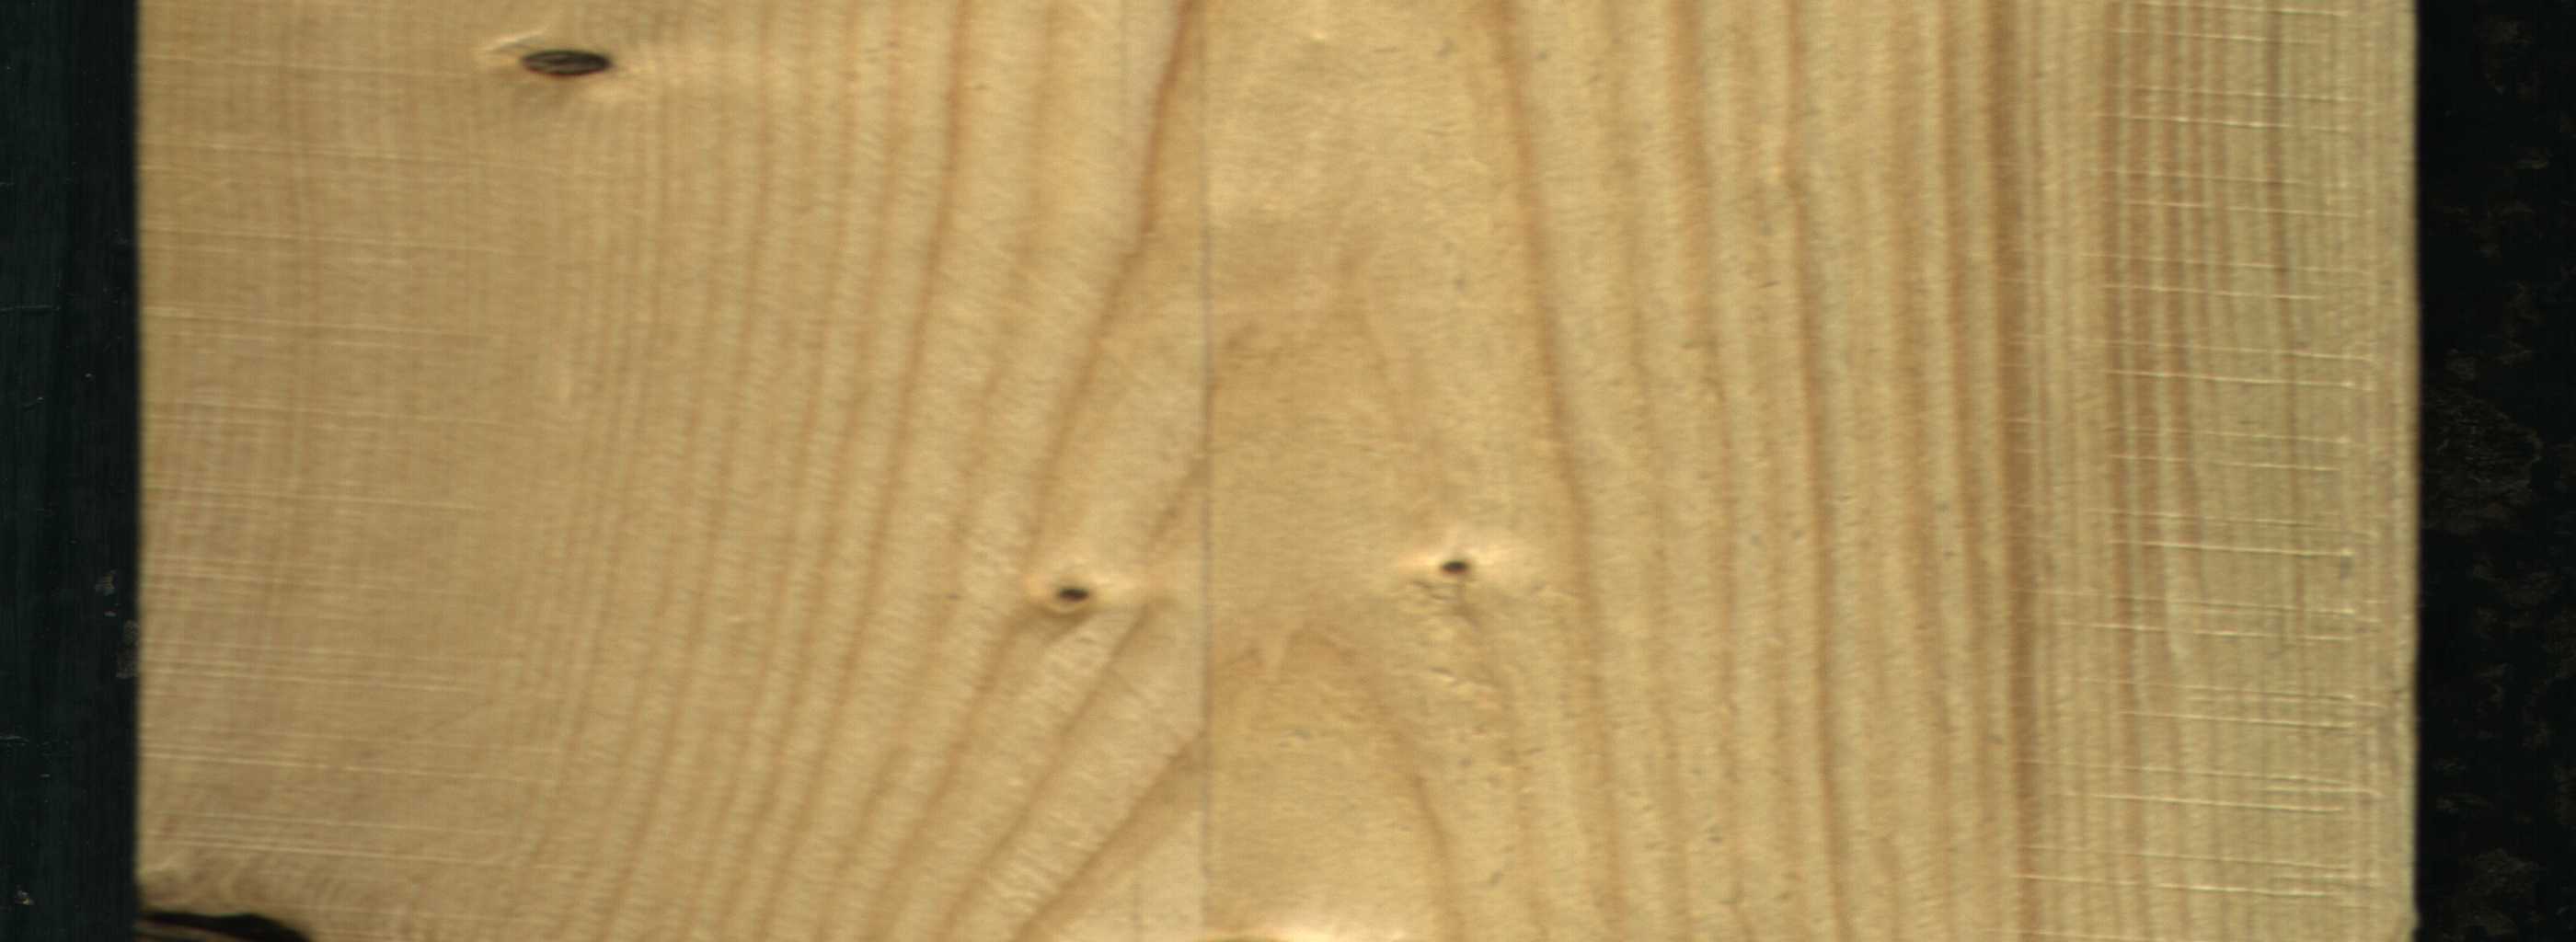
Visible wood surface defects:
Dead_Knot
Dead_Knot
Dead_Knot
Dead_Knot